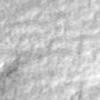
Label: no_change